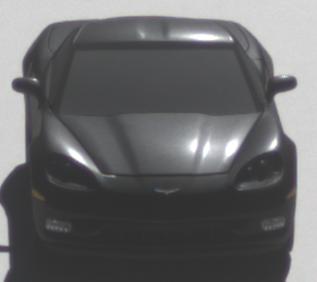
Make: Chevrolet
Model: Corvette Coupé
Detailed model: Corvette (C6) Coupé
Model produced from: 2005/02
Model produced until: 2008/03
Doors: 3
Color: black
Road condition: dry road
Daytime: morning or afternoon
Contrast: high contrast